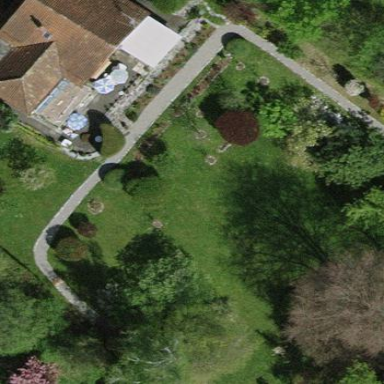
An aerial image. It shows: Garden surrounded by fence.